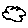
Label: cloud